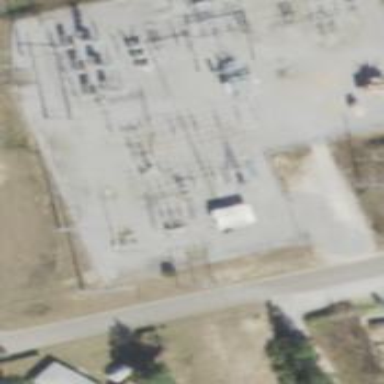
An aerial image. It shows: Outdoor power substation surrounded by fence. This substation operates at the transmission level.